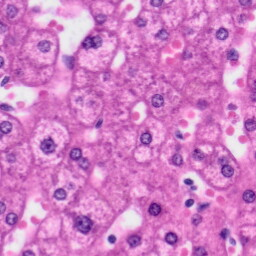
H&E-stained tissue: Liver